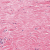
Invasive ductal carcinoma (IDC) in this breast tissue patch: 0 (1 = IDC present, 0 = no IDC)